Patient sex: F
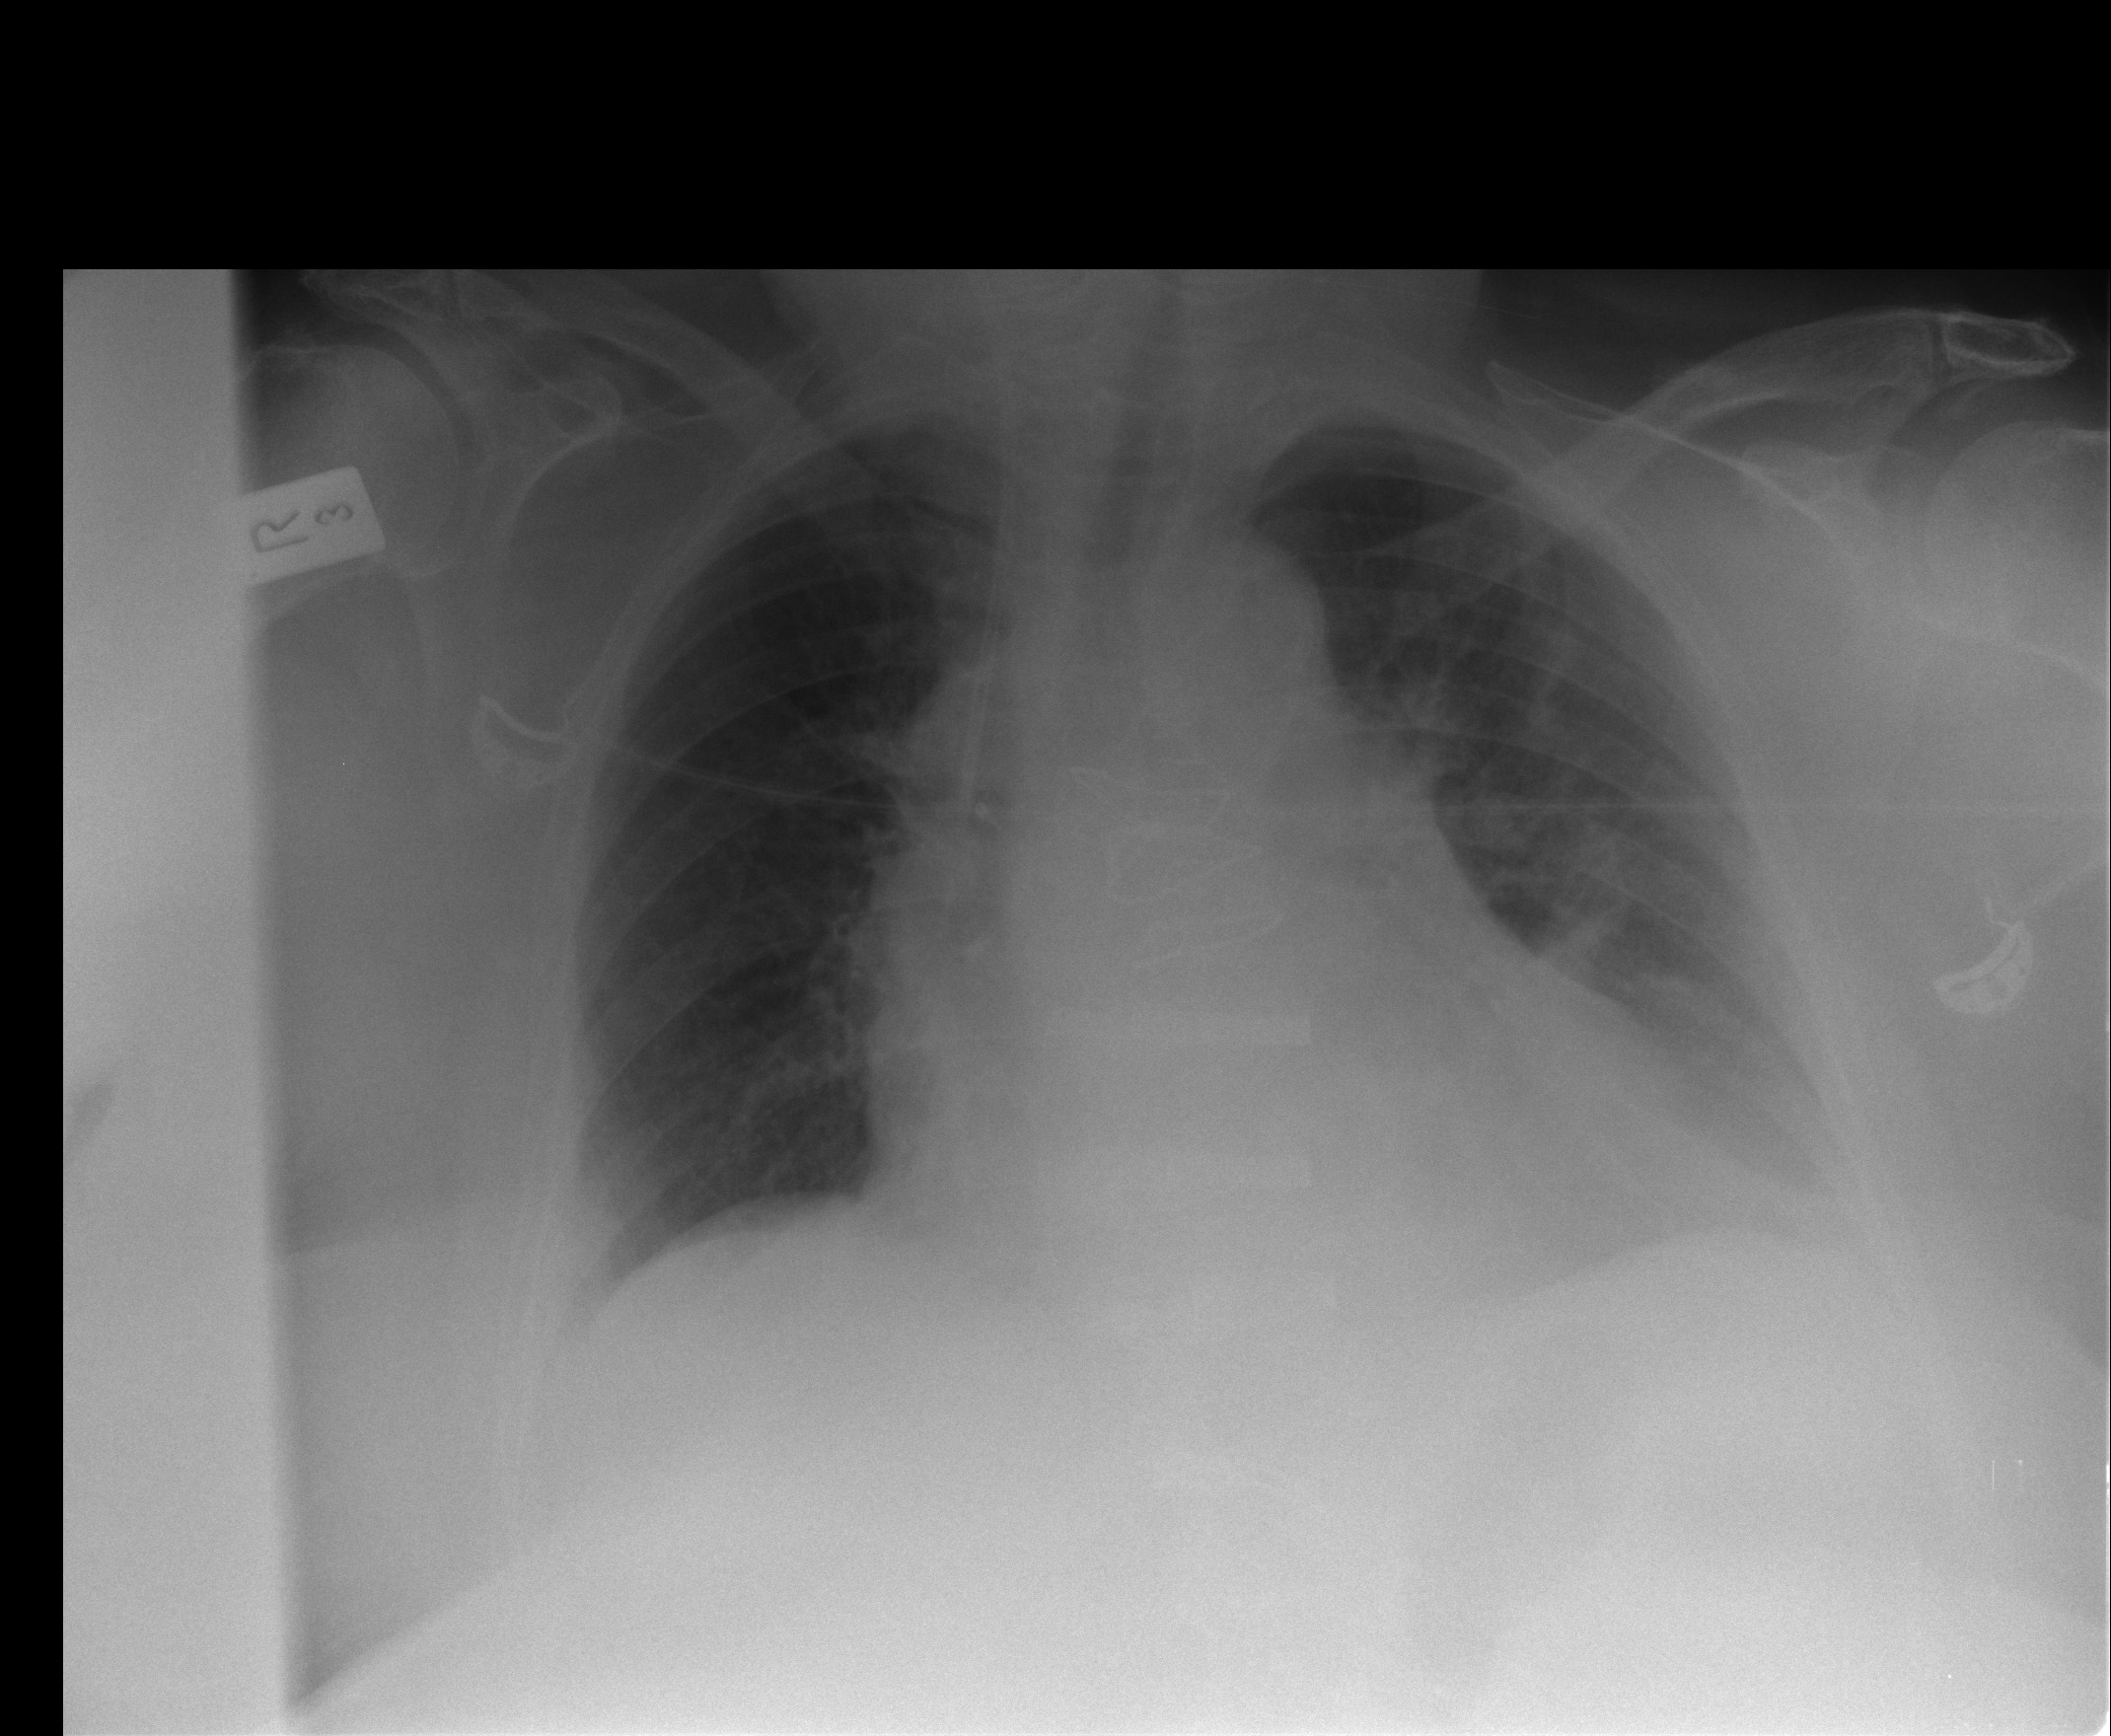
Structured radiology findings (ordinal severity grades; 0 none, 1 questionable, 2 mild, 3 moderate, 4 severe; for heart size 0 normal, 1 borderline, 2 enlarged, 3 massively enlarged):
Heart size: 0
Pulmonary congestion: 2
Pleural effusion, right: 0
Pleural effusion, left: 2
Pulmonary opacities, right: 0
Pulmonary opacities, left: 0
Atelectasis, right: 1
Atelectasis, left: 2